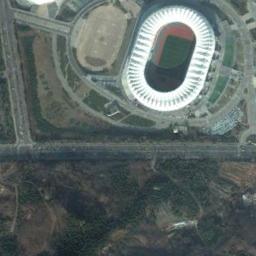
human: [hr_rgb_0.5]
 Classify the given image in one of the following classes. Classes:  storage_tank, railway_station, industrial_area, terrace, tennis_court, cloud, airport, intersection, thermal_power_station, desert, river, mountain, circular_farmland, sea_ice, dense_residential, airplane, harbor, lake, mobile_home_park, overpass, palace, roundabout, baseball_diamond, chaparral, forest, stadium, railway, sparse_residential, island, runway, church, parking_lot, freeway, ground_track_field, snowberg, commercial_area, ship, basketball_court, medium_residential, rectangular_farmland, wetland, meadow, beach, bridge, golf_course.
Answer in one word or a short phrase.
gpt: stadium